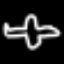
Label: airplane